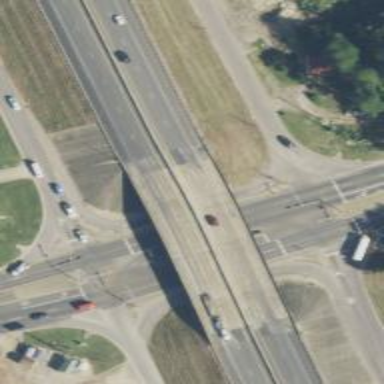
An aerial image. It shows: Bridge for trunk highway with expressway access.